Field crop: maize
Growth stage: 2
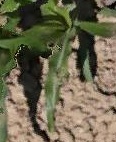
Species: maize